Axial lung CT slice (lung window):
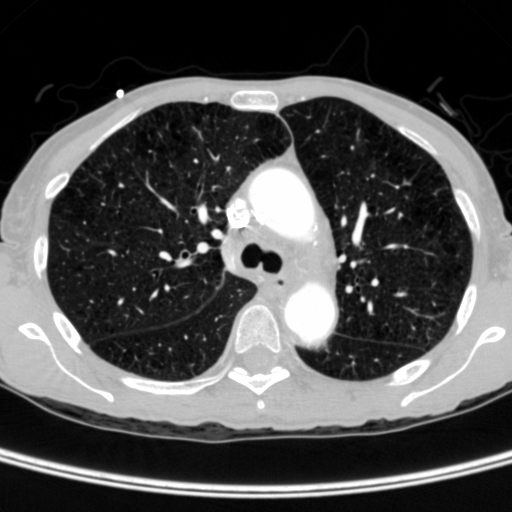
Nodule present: no